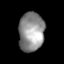
Tissue: prostate
Cell type: B cells
Senescence score: 0.7981
Nuclear area (px): 974
Mean DAPI intensity: 144.287